Question: I encountered such a problem, CakePHP created a drop-down list, but I can not figure out how to set it to the default value, if the user did not choose that the system set the default value by itself. And how can you give it a 'placeholder', such as that there is no one inside to say "Choose"?
Tell me, please, in advance grateful.
At the moment the list has this kind of appearance

Code Listing of the drop-down list
'''
$this->Form->select('progress', array([0 => 'One', 1=> 'Two', 2=>'Three']));
'''
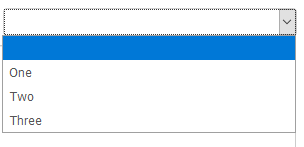
Answer: Try this:
'''
$this->Form->select('progress', [0 => 'One', 1=> 'Two', 2=>'Three'], ['empty' => '(Choose One)']);
'''